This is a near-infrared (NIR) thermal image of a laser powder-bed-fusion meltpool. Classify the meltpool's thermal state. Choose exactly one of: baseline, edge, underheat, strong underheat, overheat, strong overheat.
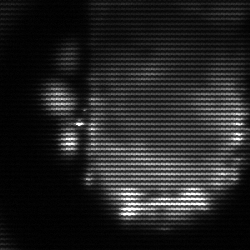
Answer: baseline